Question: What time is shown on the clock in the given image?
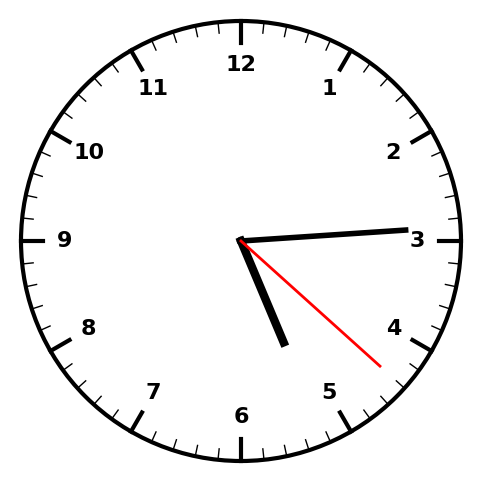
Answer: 05:14:22